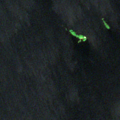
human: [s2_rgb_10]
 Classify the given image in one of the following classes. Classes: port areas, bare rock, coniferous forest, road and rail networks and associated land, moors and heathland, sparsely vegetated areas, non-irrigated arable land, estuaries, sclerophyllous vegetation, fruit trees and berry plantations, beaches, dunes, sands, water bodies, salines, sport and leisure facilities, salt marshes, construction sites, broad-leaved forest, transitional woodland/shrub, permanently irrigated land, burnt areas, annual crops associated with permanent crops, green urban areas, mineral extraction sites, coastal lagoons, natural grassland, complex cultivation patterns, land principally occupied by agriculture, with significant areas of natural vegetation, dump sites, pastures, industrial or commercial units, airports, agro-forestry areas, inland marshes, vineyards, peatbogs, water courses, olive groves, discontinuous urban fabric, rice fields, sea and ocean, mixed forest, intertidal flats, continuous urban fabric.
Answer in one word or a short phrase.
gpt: mixed forest, water bodies